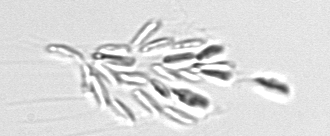
Label: Dinobryon